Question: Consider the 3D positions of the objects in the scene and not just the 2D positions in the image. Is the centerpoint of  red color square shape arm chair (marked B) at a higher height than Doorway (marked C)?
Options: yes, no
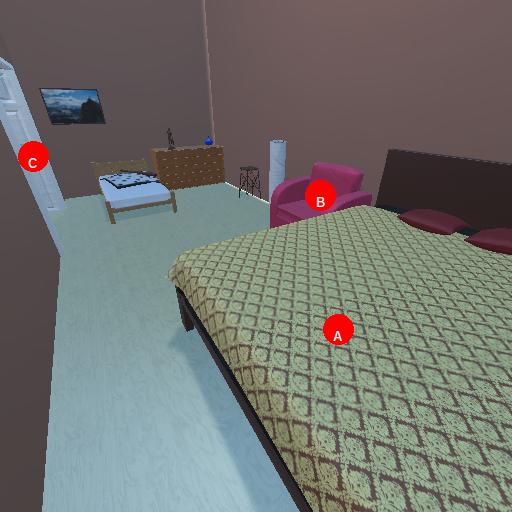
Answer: yes